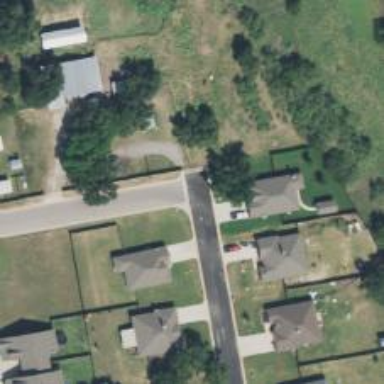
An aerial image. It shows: Residential road.